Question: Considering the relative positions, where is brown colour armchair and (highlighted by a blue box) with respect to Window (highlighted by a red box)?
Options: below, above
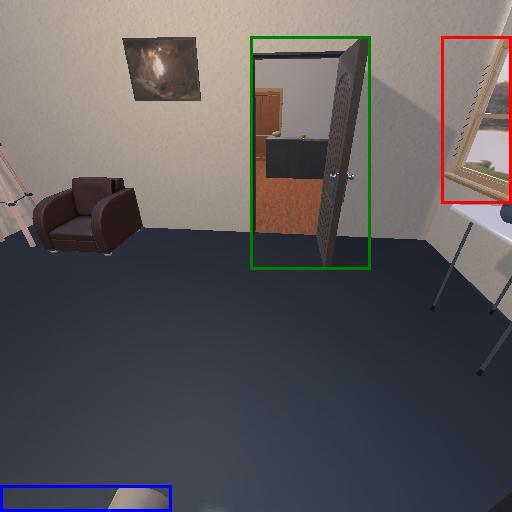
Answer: below